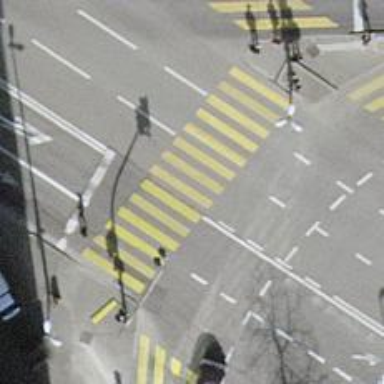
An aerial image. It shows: Road crossing with traffic signals.